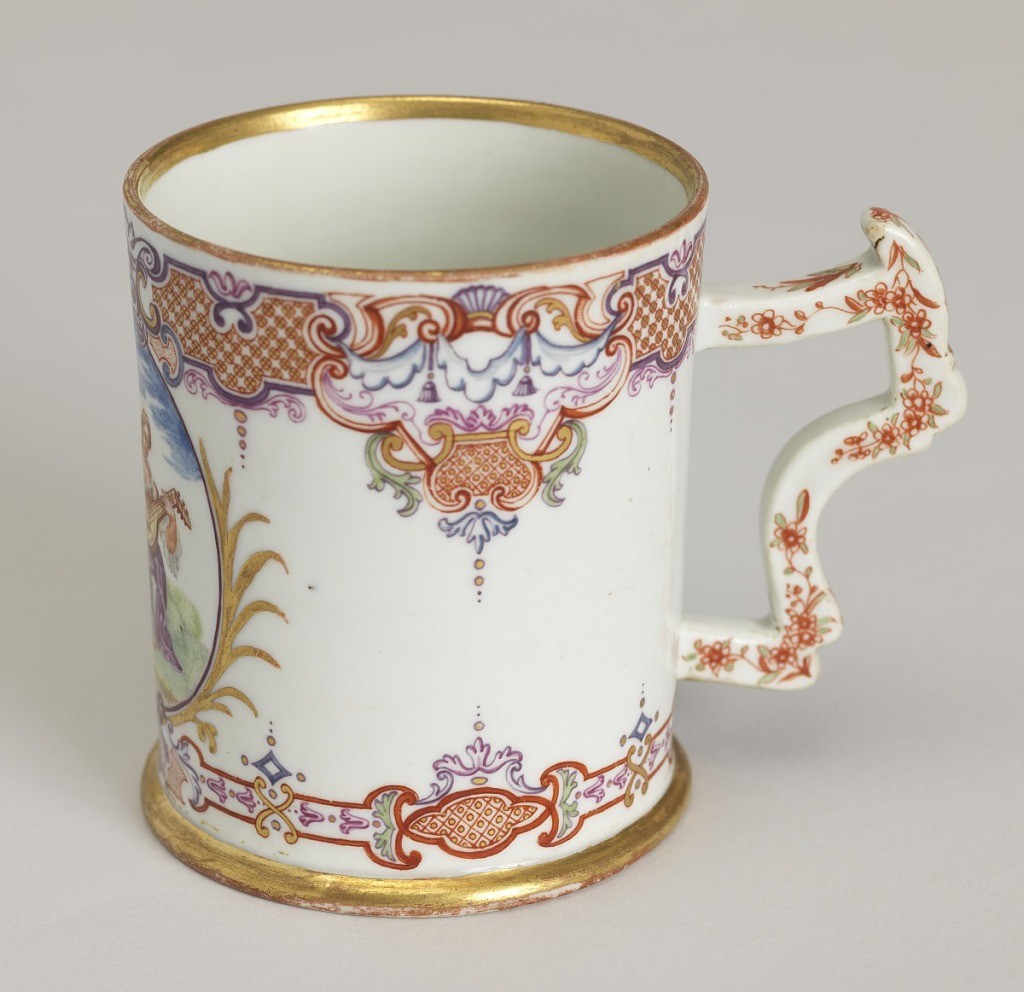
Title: Cup
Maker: Du Paquier Porcelain Manufactory, Austrian, active 1719 – 1864
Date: ca. 1730–1740
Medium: hard paste porcelain, vitreous enamel, gold
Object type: cup
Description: Cylindrical body with shaped flat handle. Frieze of so-called "Prince Eugene" ornament (symmetrical arabesques). In gilt enframement, a polychrome medallion of a woman and child playing musical instruments.